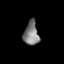
Tissue: prostate
Cell type: Myeloid cells
Senescence score: 0.3311
Nuclear area (px): 348
Mean DAPI intensity: 126.747